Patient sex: M
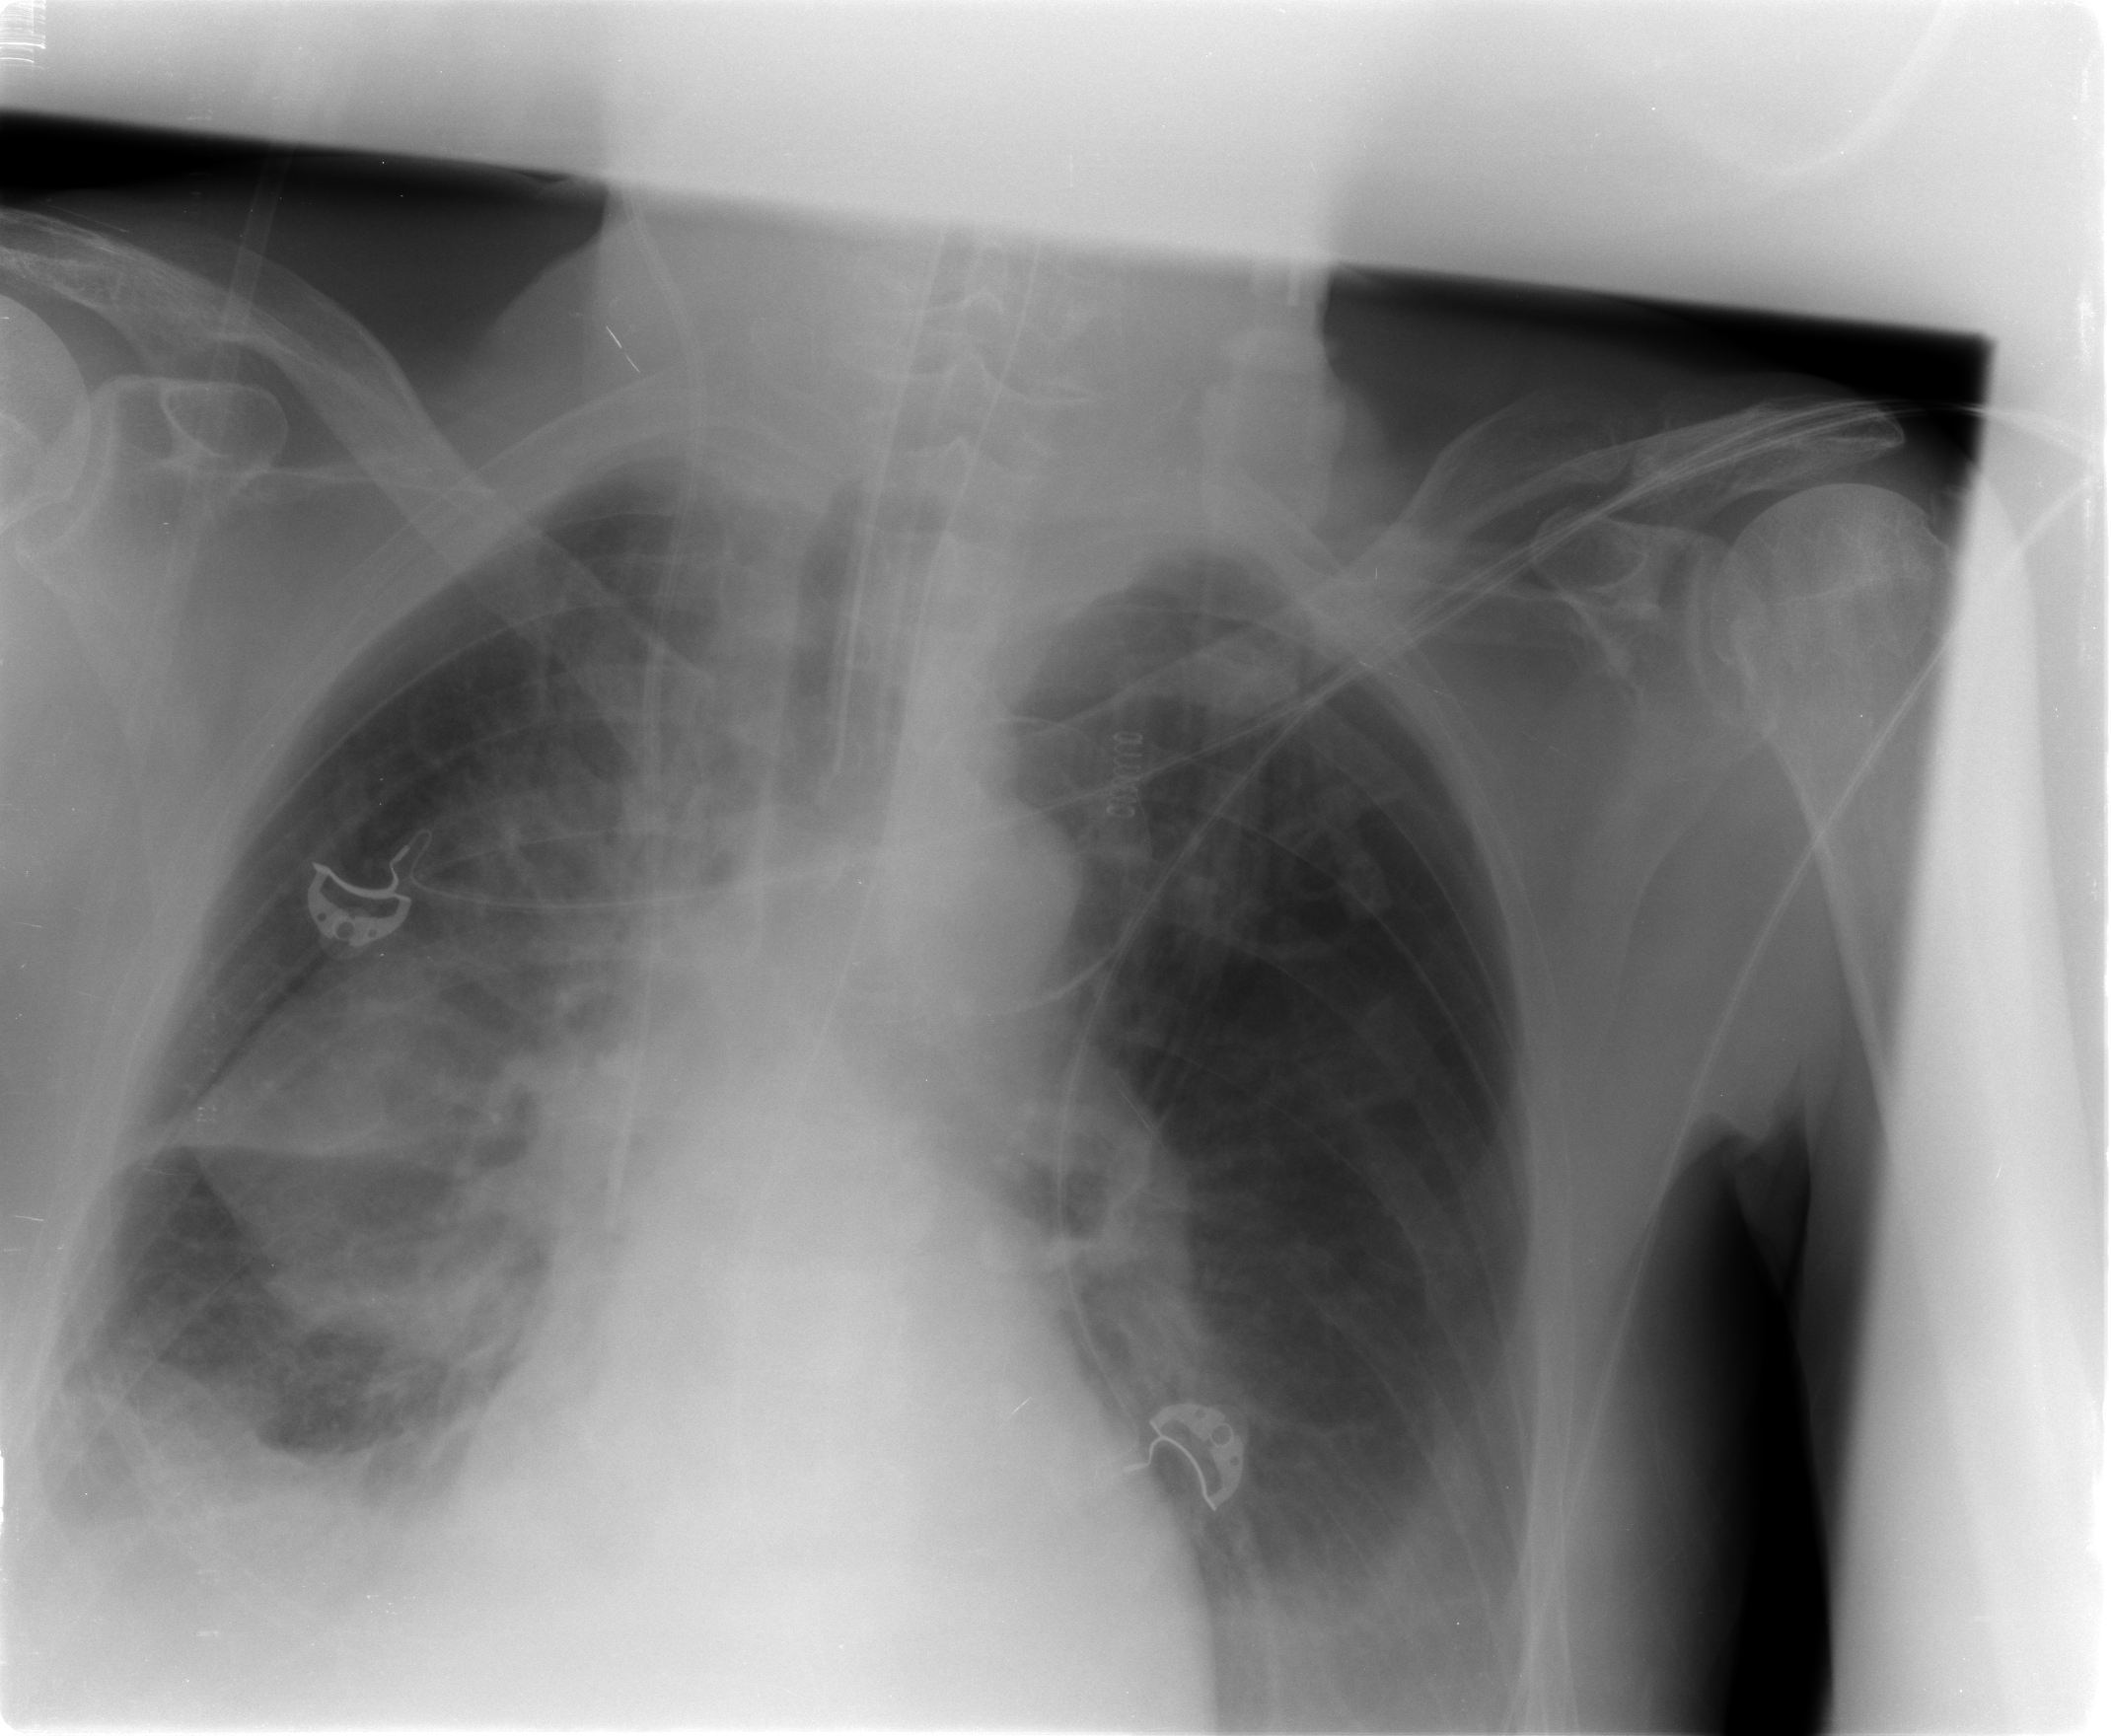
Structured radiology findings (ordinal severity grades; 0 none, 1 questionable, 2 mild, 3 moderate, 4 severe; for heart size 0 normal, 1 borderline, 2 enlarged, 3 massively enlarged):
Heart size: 2
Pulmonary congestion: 2
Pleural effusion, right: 3
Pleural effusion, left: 3
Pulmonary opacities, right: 2
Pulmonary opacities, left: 2
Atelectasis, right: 3
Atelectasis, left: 3